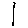
Label: line